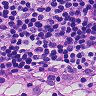
Metastatic tissue present: no